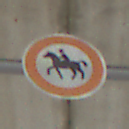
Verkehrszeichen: VerbotReiter
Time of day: MorningAfternoon
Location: Roofed (Suburban)
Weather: PartlyCloudy
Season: Winter
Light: Natural